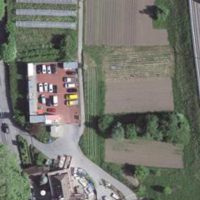
EUNIS habitat code: 53
Species observed at this site:
Cypripedium calceolus